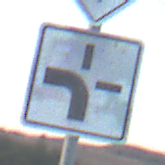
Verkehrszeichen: VerlaufVorfahrtsstrasse1
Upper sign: Vorfahrtsstrasse
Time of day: SunriseSunset
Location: Outdoor (Nature)
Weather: Clear
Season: Winter
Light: Natural